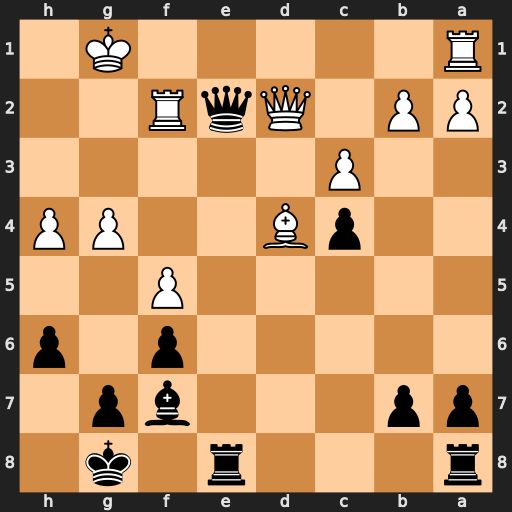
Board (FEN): r3r1k1/pp3bp1/5p1p/5P2/2pB2PP/2P5/PP1QqR2/R5K1
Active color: b
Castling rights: -
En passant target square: -
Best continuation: Qxg4+ Rg2 Qxh4